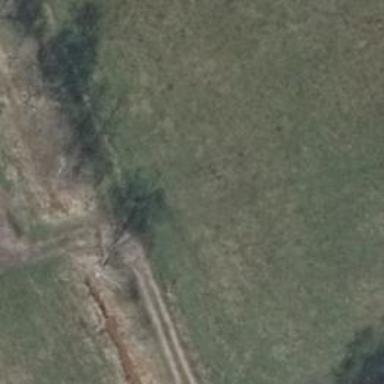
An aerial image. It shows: Grass track with grade4 surface.